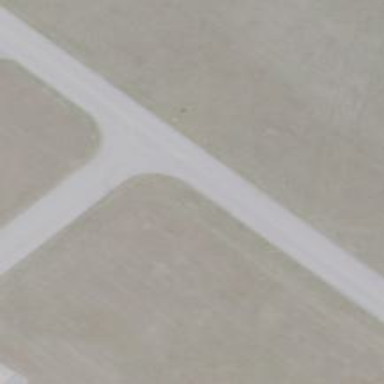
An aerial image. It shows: View of taxiway at the airport.